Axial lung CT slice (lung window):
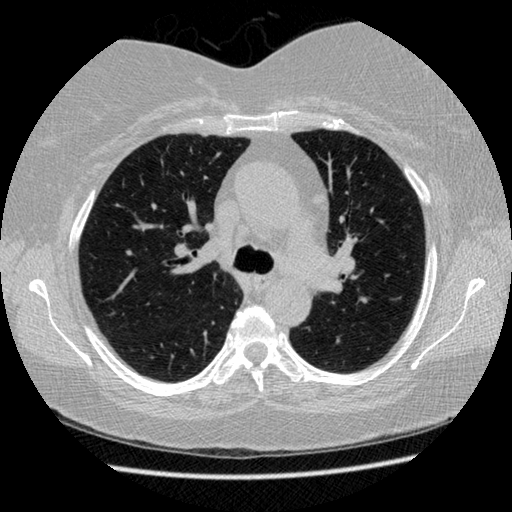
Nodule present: no